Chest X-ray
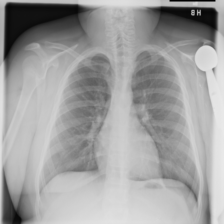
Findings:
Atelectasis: negative
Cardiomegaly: negative
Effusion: negative
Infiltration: negative
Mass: negative
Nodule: negative
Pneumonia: negative
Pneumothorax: negative
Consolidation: negative
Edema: negative
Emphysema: negative
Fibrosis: negative
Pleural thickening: negative
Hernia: negative